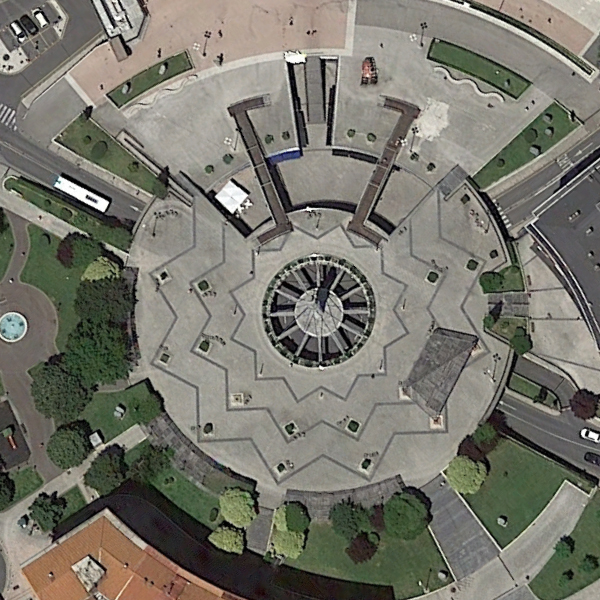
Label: Square